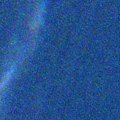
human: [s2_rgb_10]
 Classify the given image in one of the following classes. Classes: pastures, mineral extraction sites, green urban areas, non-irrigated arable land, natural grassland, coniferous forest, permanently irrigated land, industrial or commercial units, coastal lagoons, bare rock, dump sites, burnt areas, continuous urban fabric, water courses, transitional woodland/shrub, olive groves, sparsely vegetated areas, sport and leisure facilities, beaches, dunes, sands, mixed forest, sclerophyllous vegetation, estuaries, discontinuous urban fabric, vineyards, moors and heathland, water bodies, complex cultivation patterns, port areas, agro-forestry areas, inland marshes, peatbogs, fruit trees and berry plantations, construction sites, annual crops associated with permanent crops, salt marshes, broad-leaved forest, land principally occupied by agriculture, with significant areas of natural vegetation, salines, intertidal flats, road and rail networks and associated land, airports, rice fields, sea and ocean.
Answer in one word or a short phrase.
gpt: sea and ocean